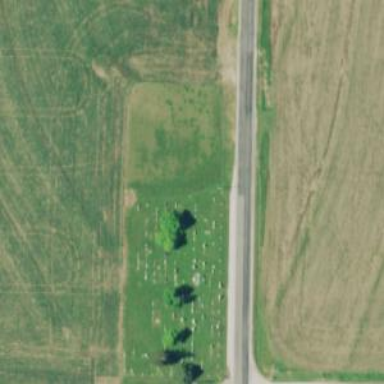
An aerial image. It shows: Cemetery.